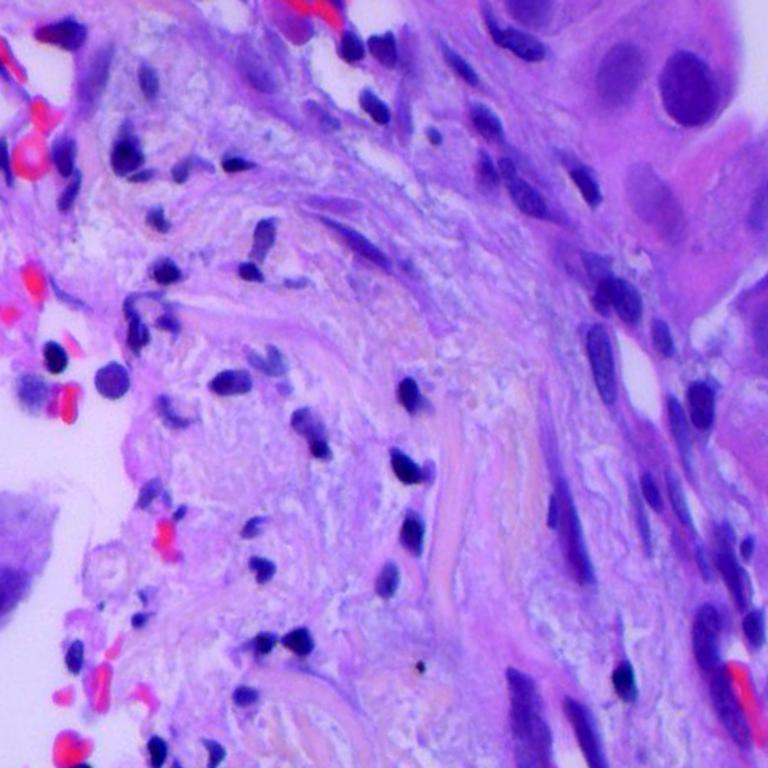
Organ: lung
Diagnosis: adenocarcinomas